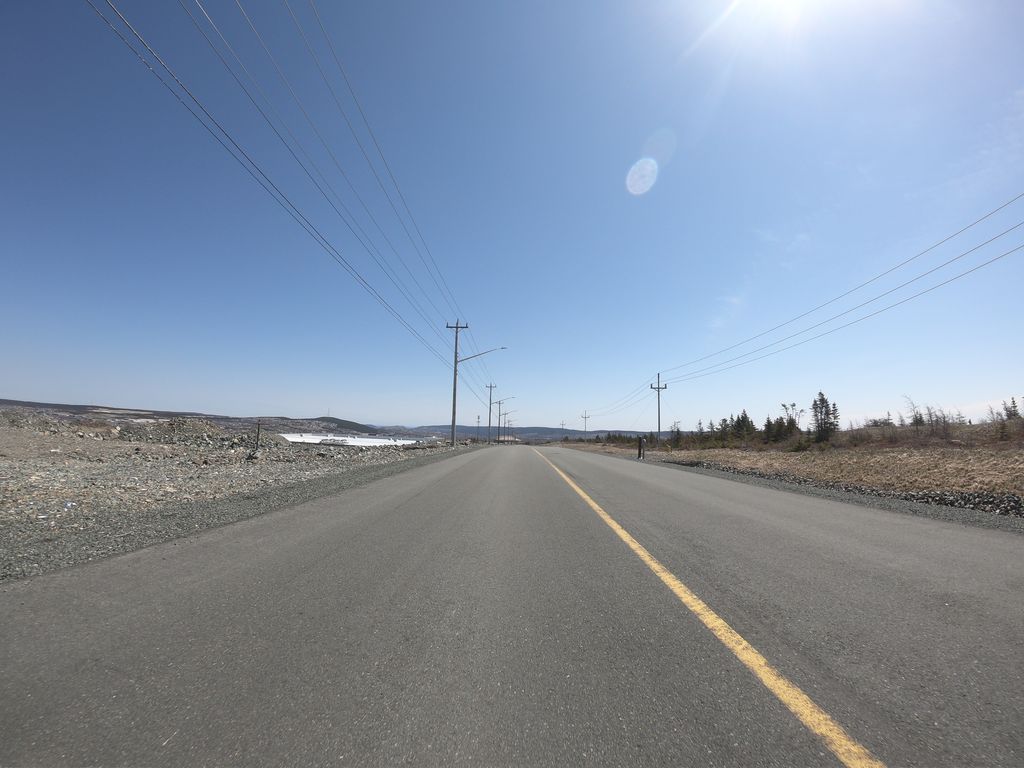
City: st_johns